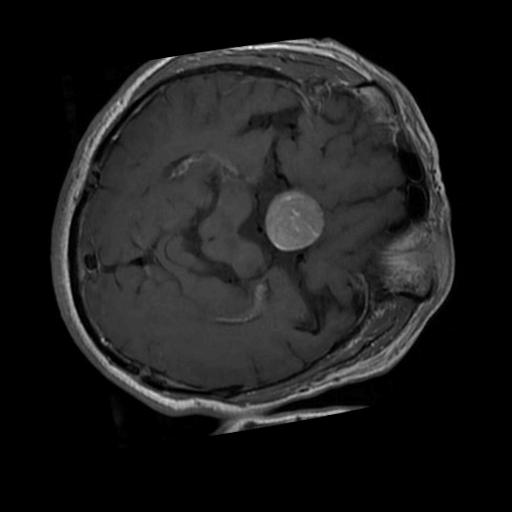
Label: brain_tumor